Question: I understand that you filter each pixel by a horizontal and vertical matrix that gives a horizontal and vertical gradient. The gradients represent the difference in color along their respective axis. That I understand. What I don't understand is how our final value is computed by squaring the gradients, adding them together, and then taking the square root of that. It must make sense somehow but I don't quite get it.

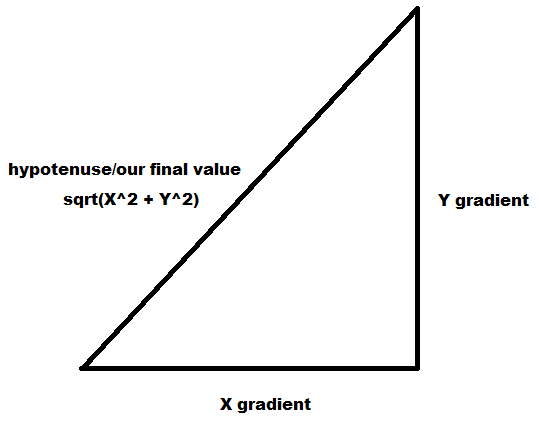
Answer: Together, the X and Y gradients make up a 2D vector, '(G_x,G_y)'. You can think of this vector as an arrow based at the origin, which indicates the direction and the magnitude of the derivative of the image value at that point. (More accurately, the Sobol filter uses the local pixel values to compute a finite-difference of a derivative).
Vectors have both a direction and a magnitude; if you are only interested in the magnitude of this vector, you need to compute its length. The Pythagorean theorem is how you compute this length: 'G = sqrt(G_x^2 + G_y^2)'.
---
The reason you want to use the vector length is that it is smoothly independent of the orientation of the edge.
If you try averaging or otherwise adding the absolute differences instead, your edge detector will be more sensitive to diagonal edges than to vertical or horizontal ones; alternatively, if you try taking the largest absolute value of the two vector elements, the reverse will be true. Also, neither alternative is a smooth function of the input vector, which will cause "kinks" at vector orientations for which the functions aren't smooth.
If you are writing your own filter, it is easy to try this out. A lack of smoothness and orientation-independence will show up as ugly artifacts in the result of your edge-detection filter.